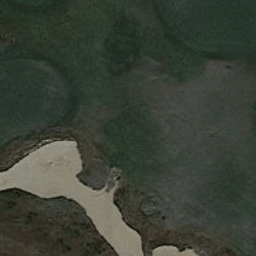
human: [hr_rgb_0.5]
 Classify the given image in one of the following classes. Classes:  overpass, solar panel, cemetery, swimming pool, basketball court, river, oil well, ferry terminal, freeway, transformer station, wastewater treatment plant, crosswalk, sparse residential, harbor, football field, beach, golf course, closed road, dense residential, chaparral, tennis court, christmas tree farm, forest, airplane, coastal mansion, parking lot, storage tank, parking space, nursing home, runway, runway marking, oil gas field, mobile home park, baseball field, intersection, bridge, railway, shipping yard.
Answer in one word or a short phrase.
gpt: golf course